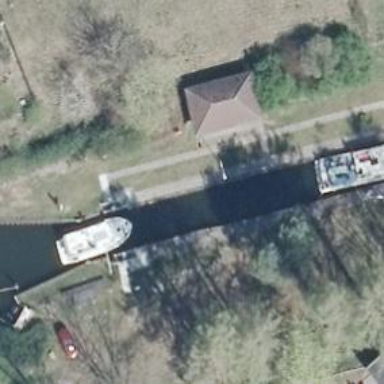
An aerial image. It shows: Lock gate on waterway.